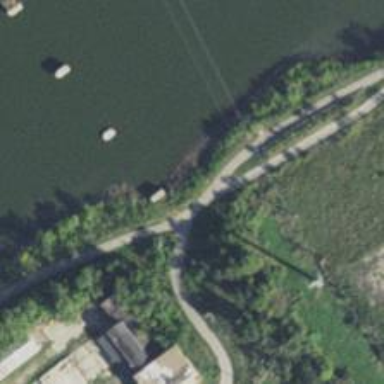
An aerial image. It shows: Abandoned railway bridge.